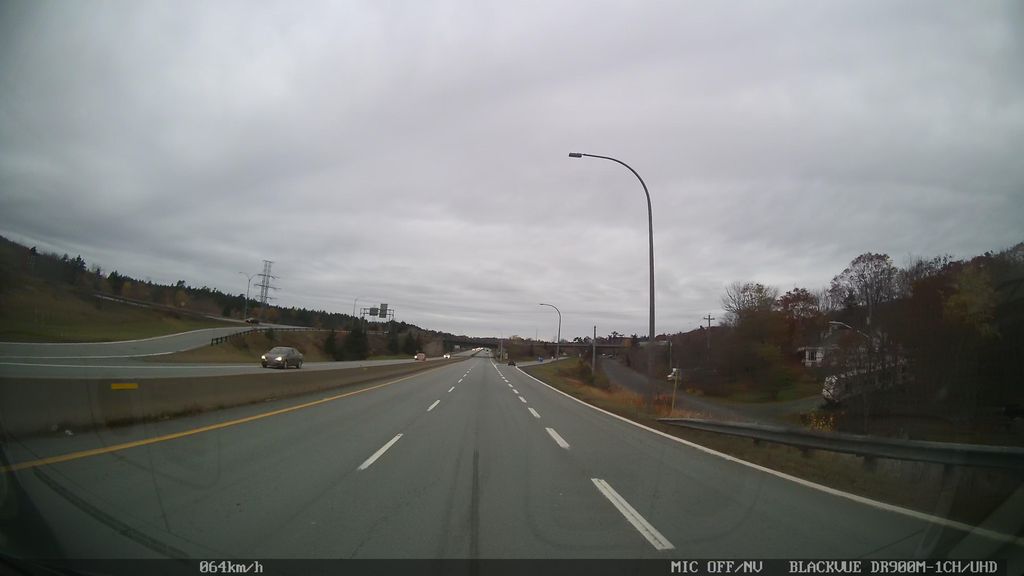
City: halifax